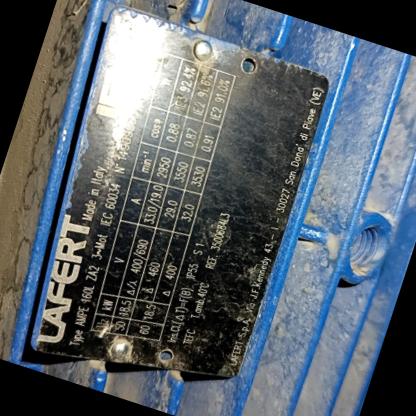
Klasa: tabliczka-znamionowa